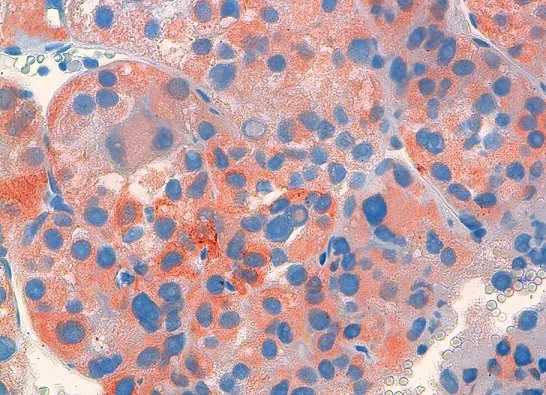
Immunohistochemical study shows a GCDFP-15 cytoplasmic expression in tumor cells.
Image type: pathology (immunostaining)